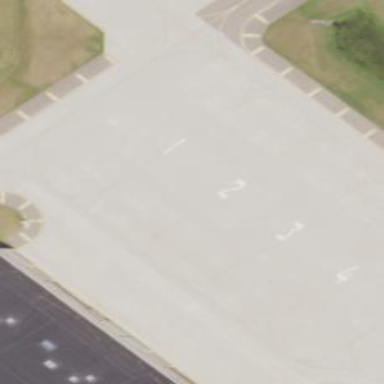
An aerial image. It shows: Apron at the airport.